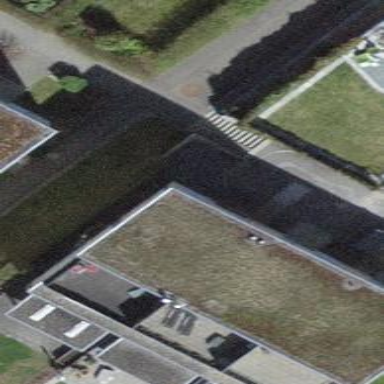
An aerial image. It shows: Building part with flat roof.